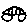
Label: car